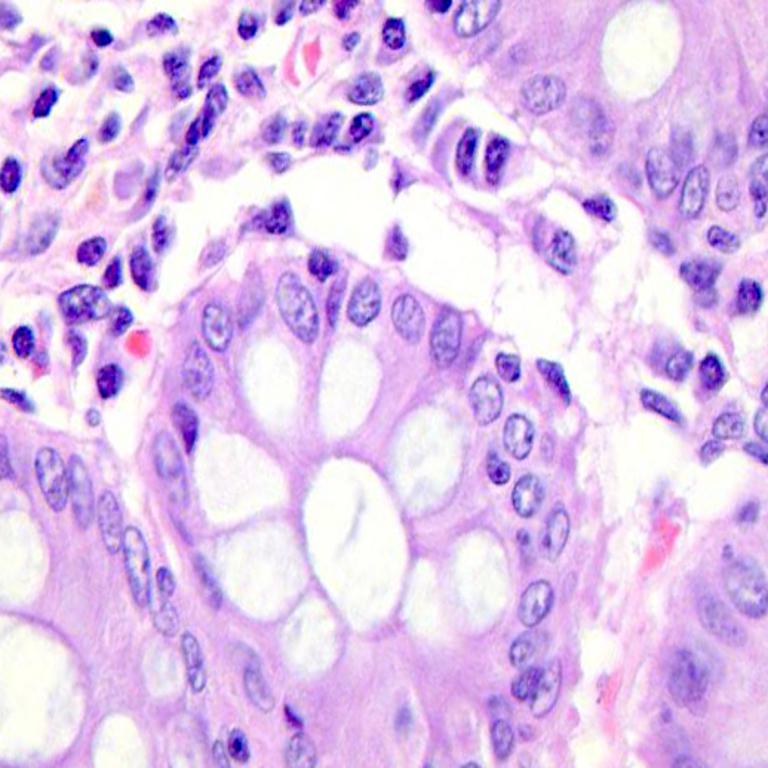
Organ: colon
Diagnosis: benign